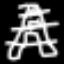
Label: The Eiffel Tower